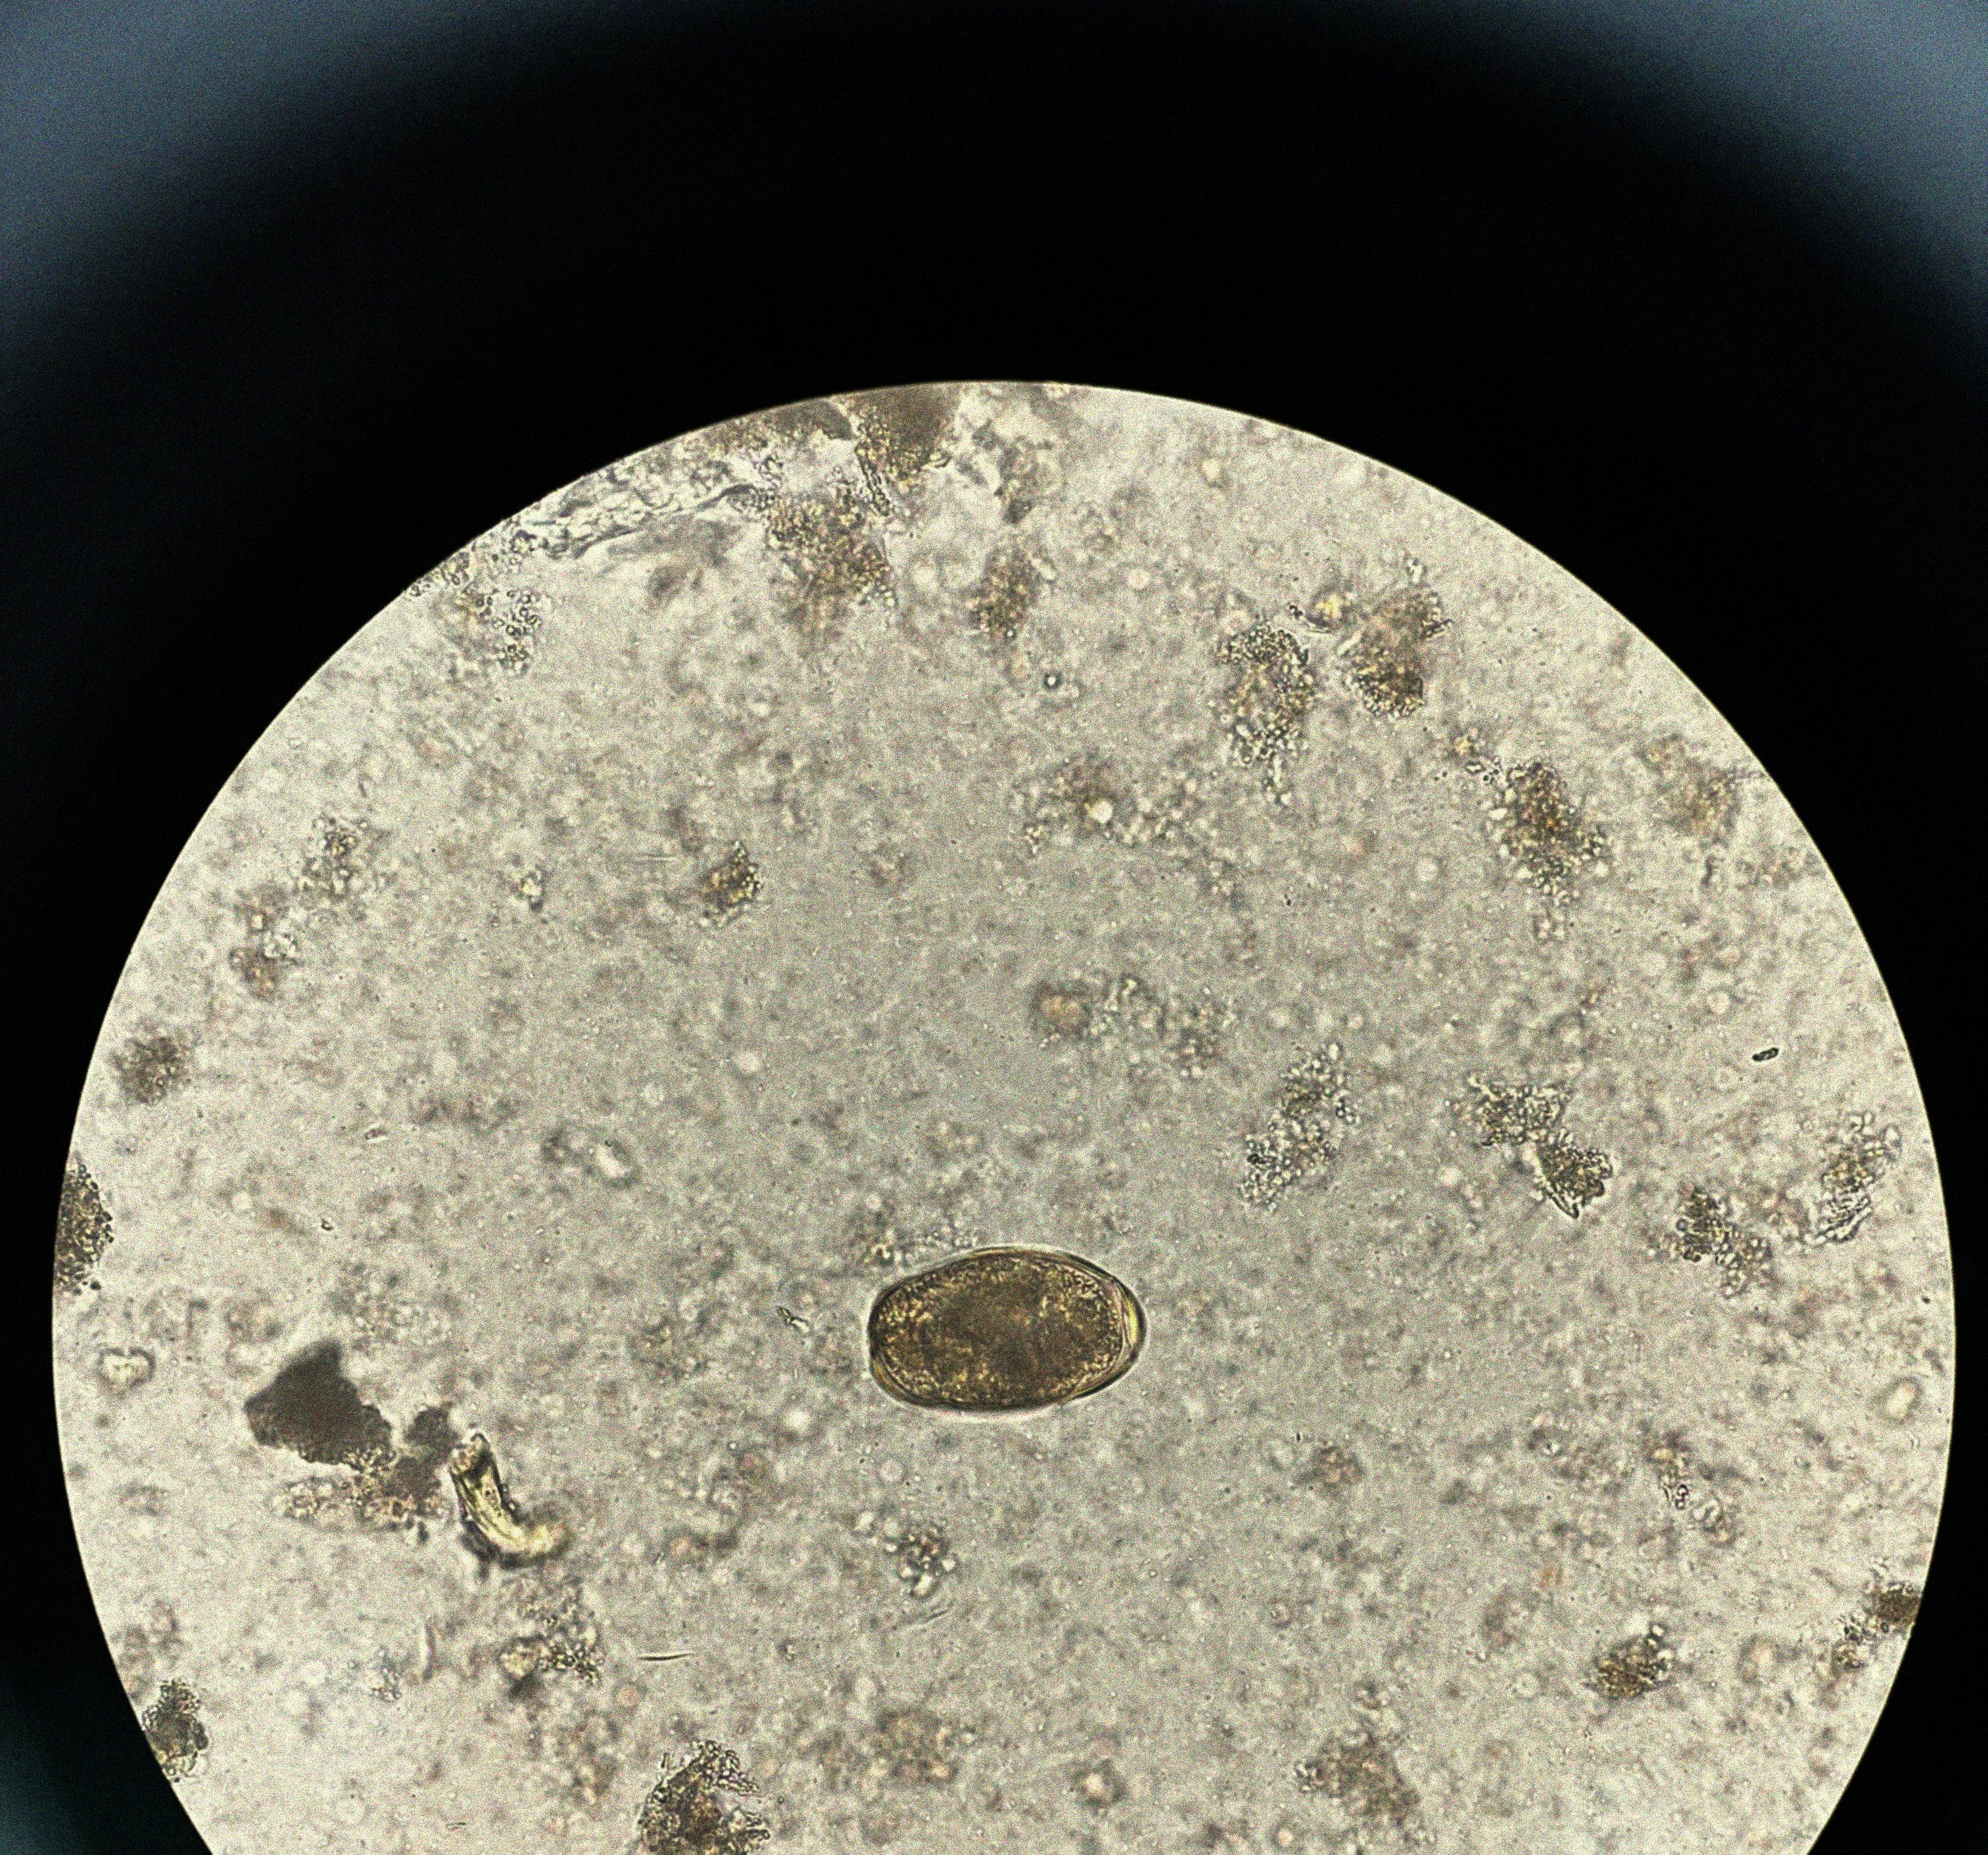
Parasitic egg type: Paragonimus spp